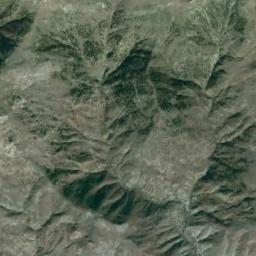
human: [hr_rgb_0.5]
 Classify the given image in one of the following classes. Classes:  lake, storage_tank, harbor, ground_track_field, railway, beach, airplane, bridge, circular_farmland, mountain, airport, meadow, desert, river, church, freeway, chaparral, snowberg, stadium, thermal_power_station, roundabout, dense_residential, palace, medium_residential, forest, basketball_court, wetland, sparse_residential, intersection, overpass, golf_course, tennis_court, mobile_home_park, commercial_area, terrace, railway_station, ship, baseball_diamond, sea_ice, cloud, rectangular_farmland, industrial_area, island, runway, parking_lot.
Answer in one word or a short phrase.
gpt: mountain